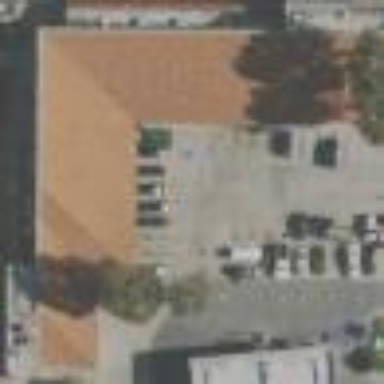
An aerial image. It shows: Retail building.